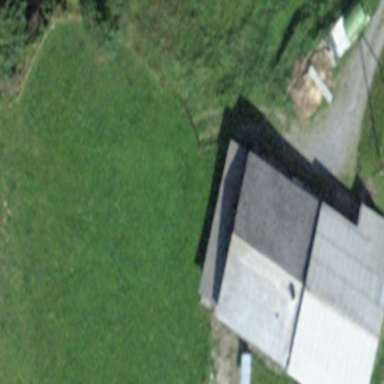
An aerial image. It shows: Cabin is depicted in the image.